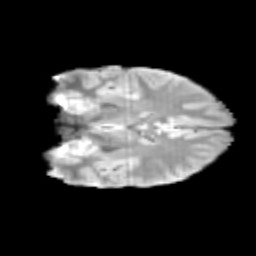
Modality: T2w
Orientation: coronal
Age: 11
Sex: male
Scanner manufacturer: siemens
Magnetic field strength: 3 T
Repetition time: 3.8 s
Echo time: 0.07 s